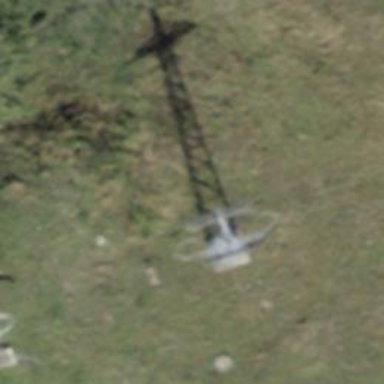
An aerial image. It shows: Pylon used for aerialway.